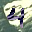
Label: 4